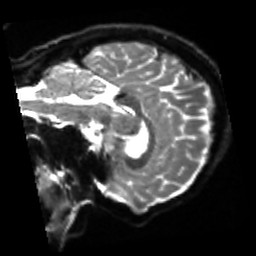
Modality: sbref
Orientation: sagittal
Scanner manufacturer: siemens
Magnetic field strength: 3 T
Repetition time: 4 s
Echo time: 0.0594 s